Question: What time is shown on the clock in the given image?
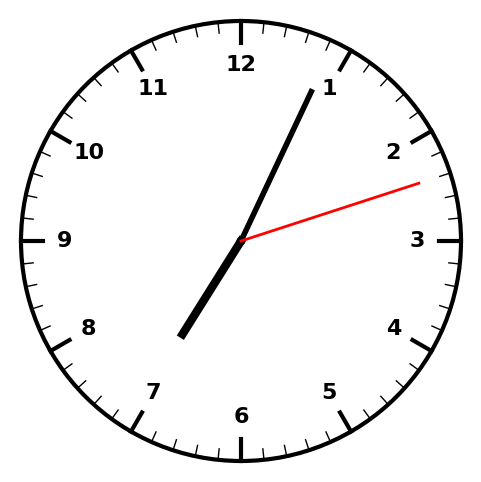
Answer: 07:04:12